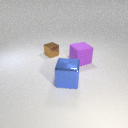
small brown metal cube to the left of large blue metal cube